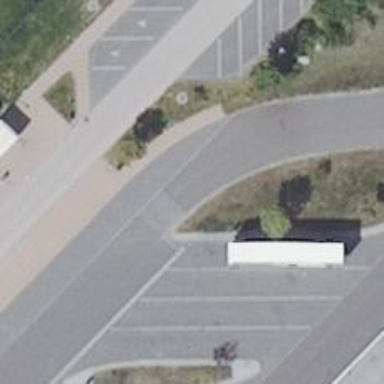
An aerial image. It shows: Asphalt parking aisle road.